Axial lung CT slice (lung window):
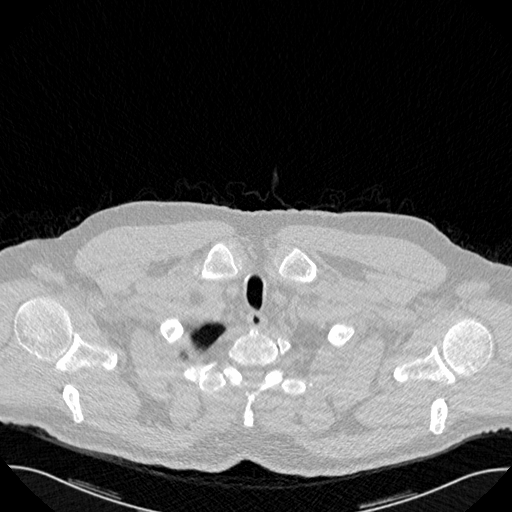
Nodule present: no